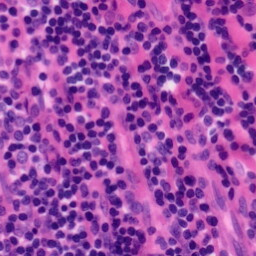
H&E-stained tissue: Tonsil